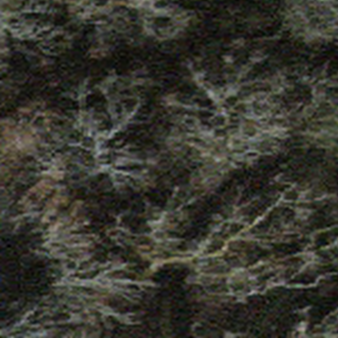
Label: other